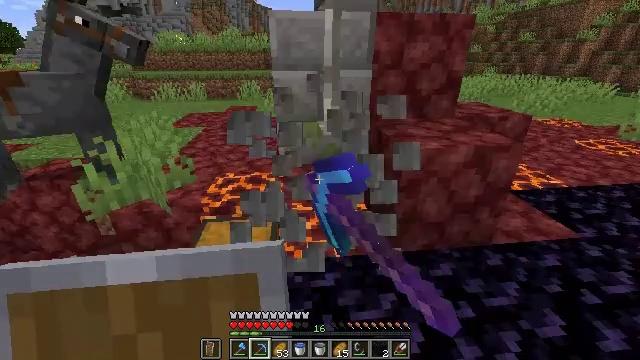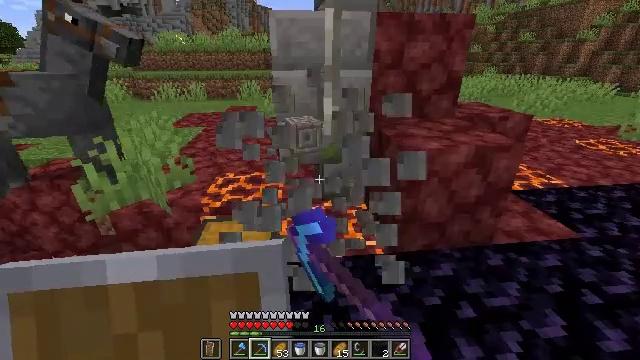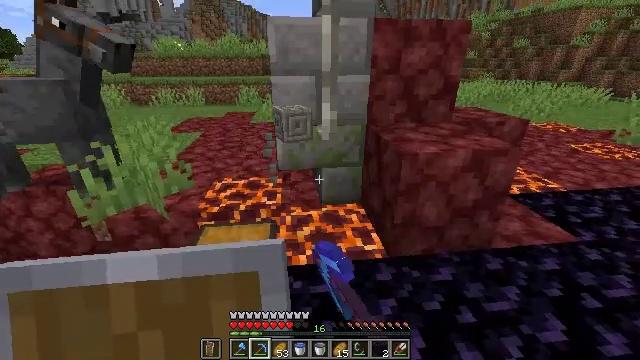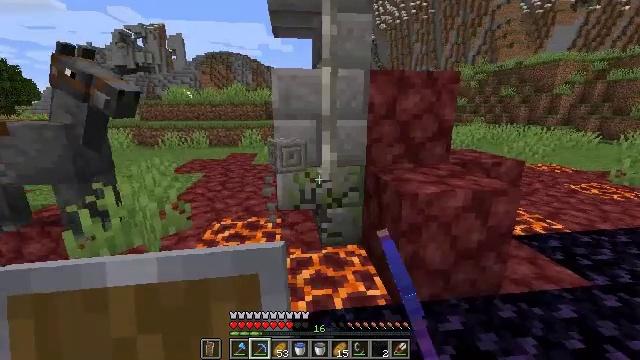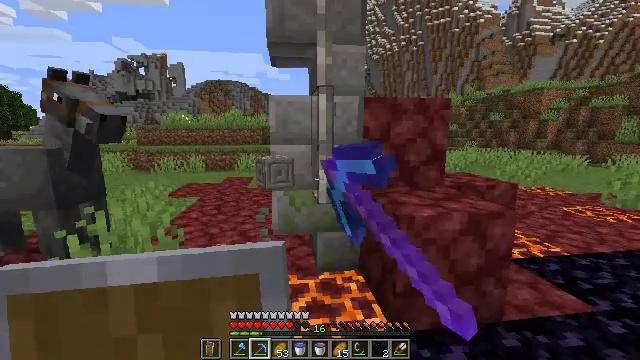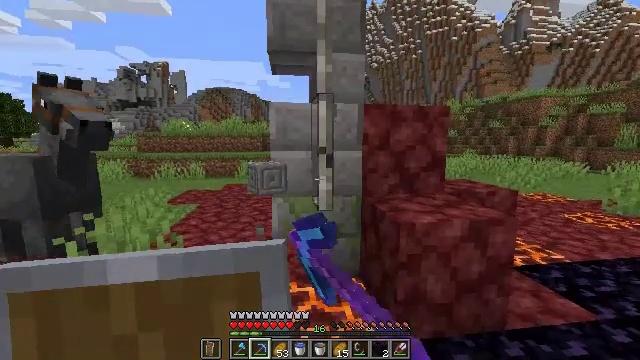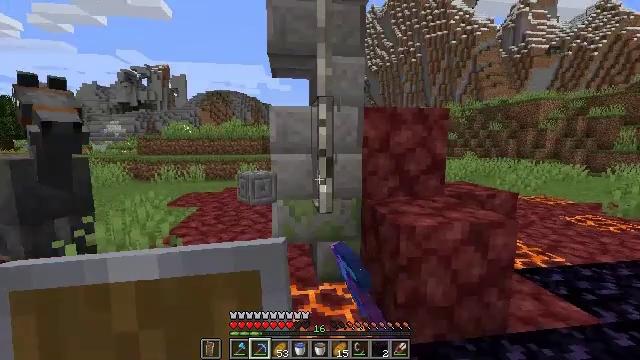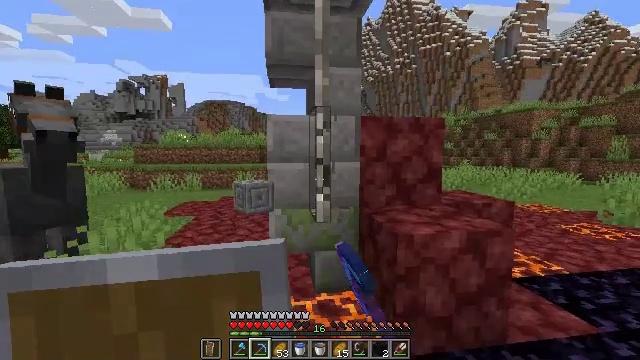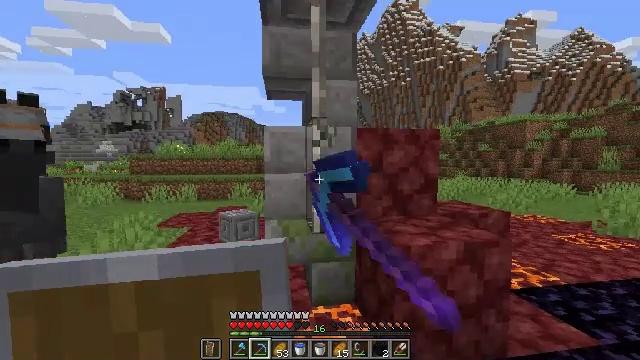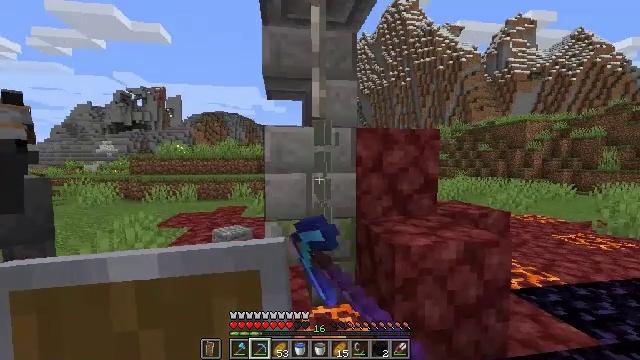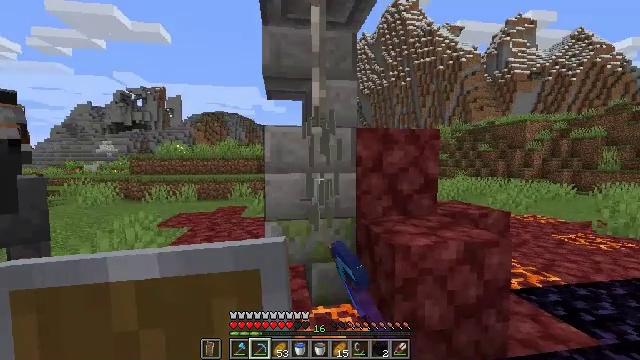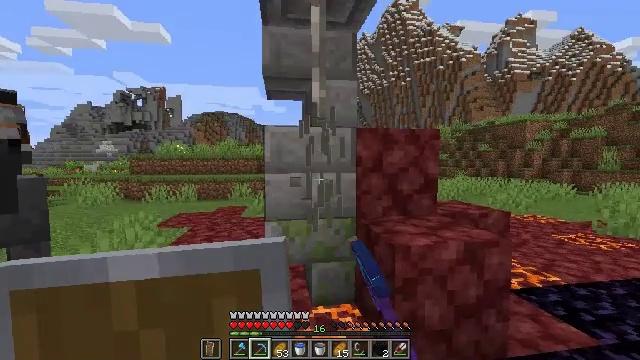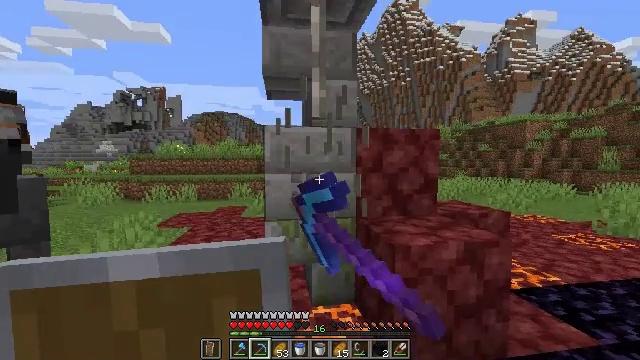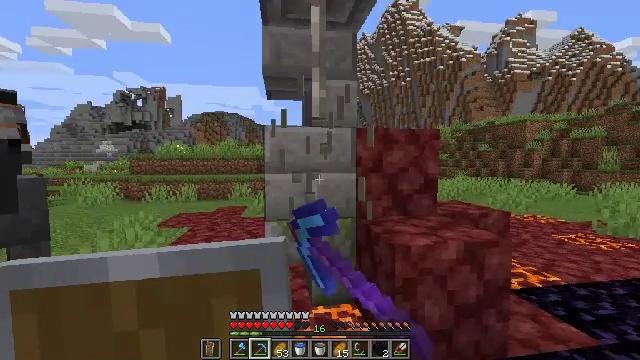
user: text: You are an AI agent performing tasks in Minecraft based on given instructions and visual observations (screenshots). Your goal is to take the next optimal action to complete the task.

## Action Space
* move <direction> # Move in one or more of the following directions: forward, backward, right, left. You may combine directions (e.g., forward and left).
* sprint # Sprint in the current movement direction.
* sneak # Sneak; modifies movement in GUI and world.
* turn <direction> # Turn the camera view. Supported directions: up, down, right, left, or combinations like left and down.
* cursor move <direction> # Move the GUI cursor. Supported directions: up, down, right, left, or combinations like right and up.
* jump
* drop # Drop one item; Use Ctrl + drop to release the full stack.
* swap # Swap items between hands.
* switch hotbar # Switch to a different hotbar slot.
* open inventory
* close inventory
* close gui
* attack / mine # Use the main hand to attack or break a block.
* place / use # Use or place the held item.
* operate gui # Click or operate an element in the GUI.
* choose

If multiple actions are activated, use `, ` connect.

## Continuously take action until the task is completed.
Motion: motion action
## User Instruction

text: Destroy the iron bars to open a path.
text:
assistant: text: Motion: attack / mine
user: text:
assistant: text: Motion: turn up, attack / mine
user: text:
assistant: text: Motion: turn up, attack / mine
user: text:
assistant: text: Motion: turn up, attack / mine
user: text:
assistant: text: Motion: turn up, attack / mine
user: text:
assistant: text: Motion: attack / mine
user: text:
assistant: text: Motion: turn up, attack / mine
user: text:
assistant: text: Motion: turn up, attack / mine
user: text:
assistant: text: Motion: attack / mine
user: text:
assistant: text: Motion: attack / mine
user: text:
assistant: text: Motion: attack / mine
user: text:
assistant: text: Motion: attack / mine
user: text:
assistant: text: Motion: attack / mine
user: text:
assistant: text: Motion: attack / mine